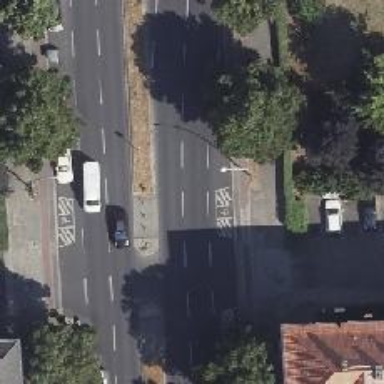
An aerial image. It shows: Secondary road with asphalt surface and cycle track on the right.